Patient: sex F, age 22
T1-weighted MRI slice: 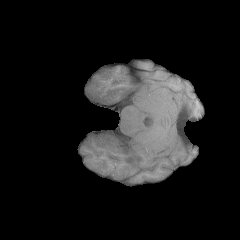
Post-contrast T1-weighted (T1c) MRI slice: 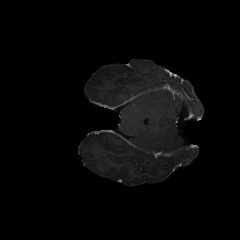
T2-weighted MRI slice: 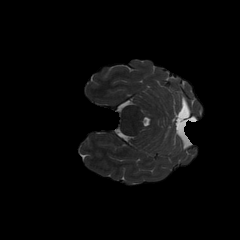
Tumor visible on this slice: no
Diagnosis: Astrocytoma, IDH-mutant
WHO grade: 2